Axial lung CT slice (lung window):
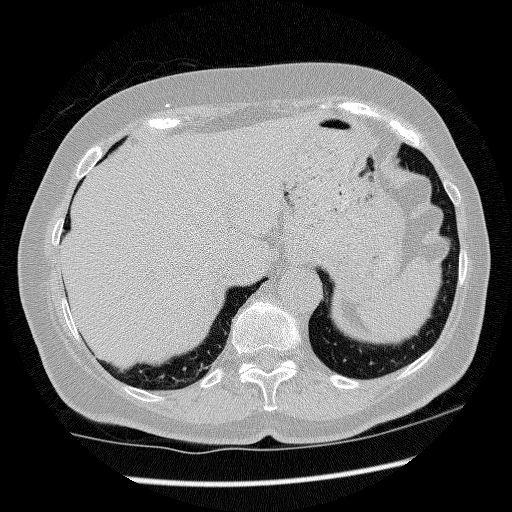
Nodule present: no